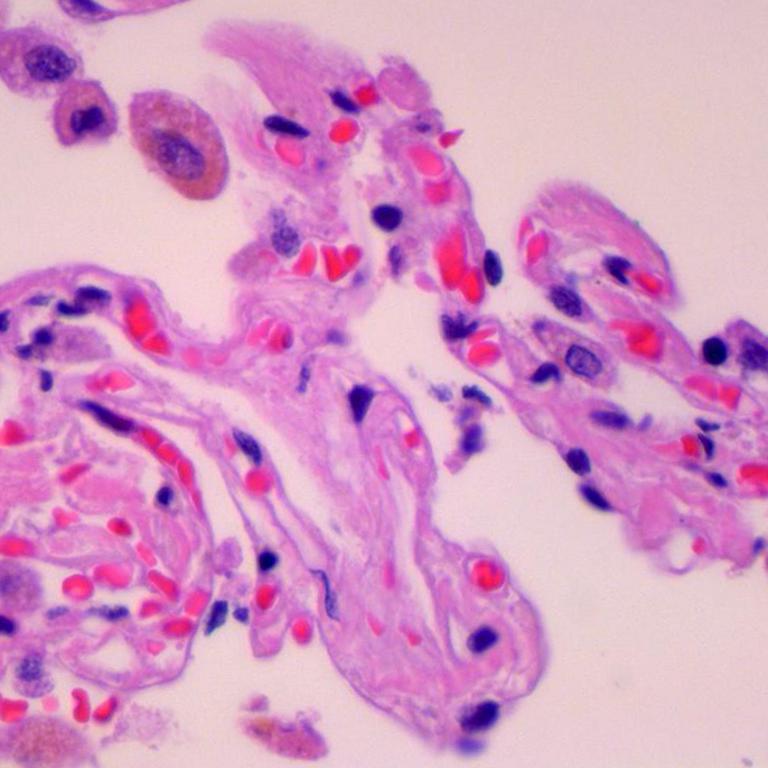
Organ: lung
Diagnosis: benign